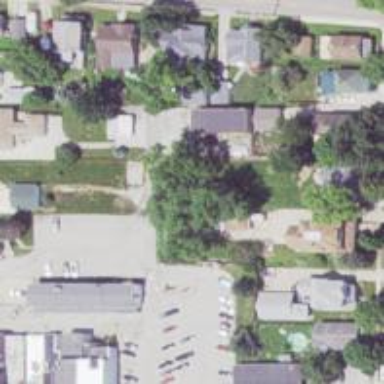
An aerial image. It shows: Alleyway designated as service road.